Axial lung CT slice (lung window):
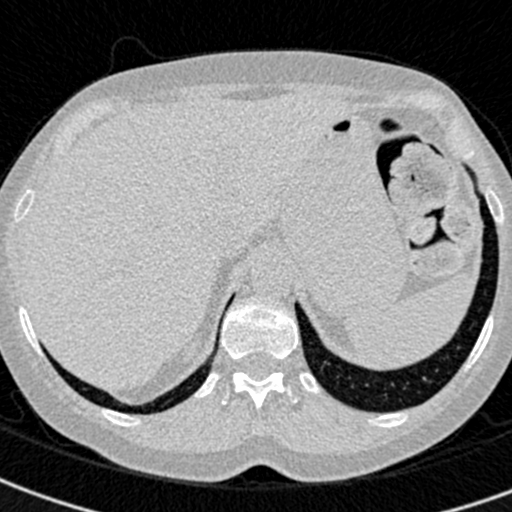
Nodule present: no